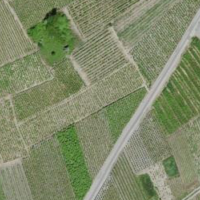
EUNIS habitat code: 40
Species observed at this site:
Clematis vitalba